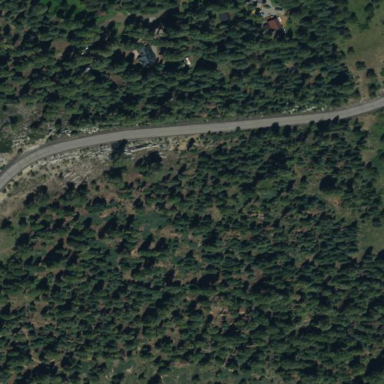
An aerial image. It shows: Evergreen woodland with needle-leaved trees.